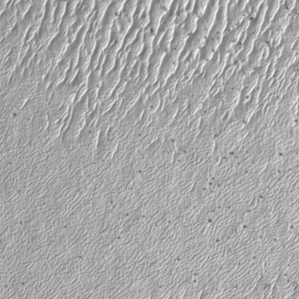
Label: frost